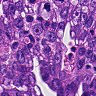
Metastatic tissue present: yes